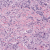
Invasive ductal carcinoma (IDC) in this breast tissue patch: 1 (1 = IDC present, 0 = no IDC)